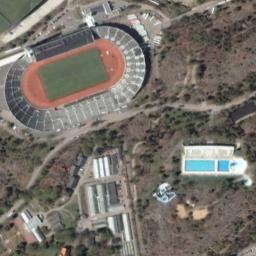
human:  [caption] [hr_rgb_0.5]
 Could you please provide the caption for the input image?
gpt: There are many trees around the stadium .

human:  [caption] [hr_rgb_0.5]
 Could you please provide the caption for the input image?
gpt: The stadium is on the bare land next to some trees .

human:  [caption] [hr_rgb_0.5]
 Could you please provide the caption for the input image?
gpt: This oval stadium is surrounded by dense residential areas .

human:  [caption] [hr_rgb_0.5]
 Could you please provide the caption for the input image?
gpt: Oval stadium next to the bare land, Next to the building and the swimming pool .

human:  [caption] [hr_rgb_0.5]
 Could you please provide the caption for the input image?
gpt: There are some green trees around the stadium .